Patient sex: M
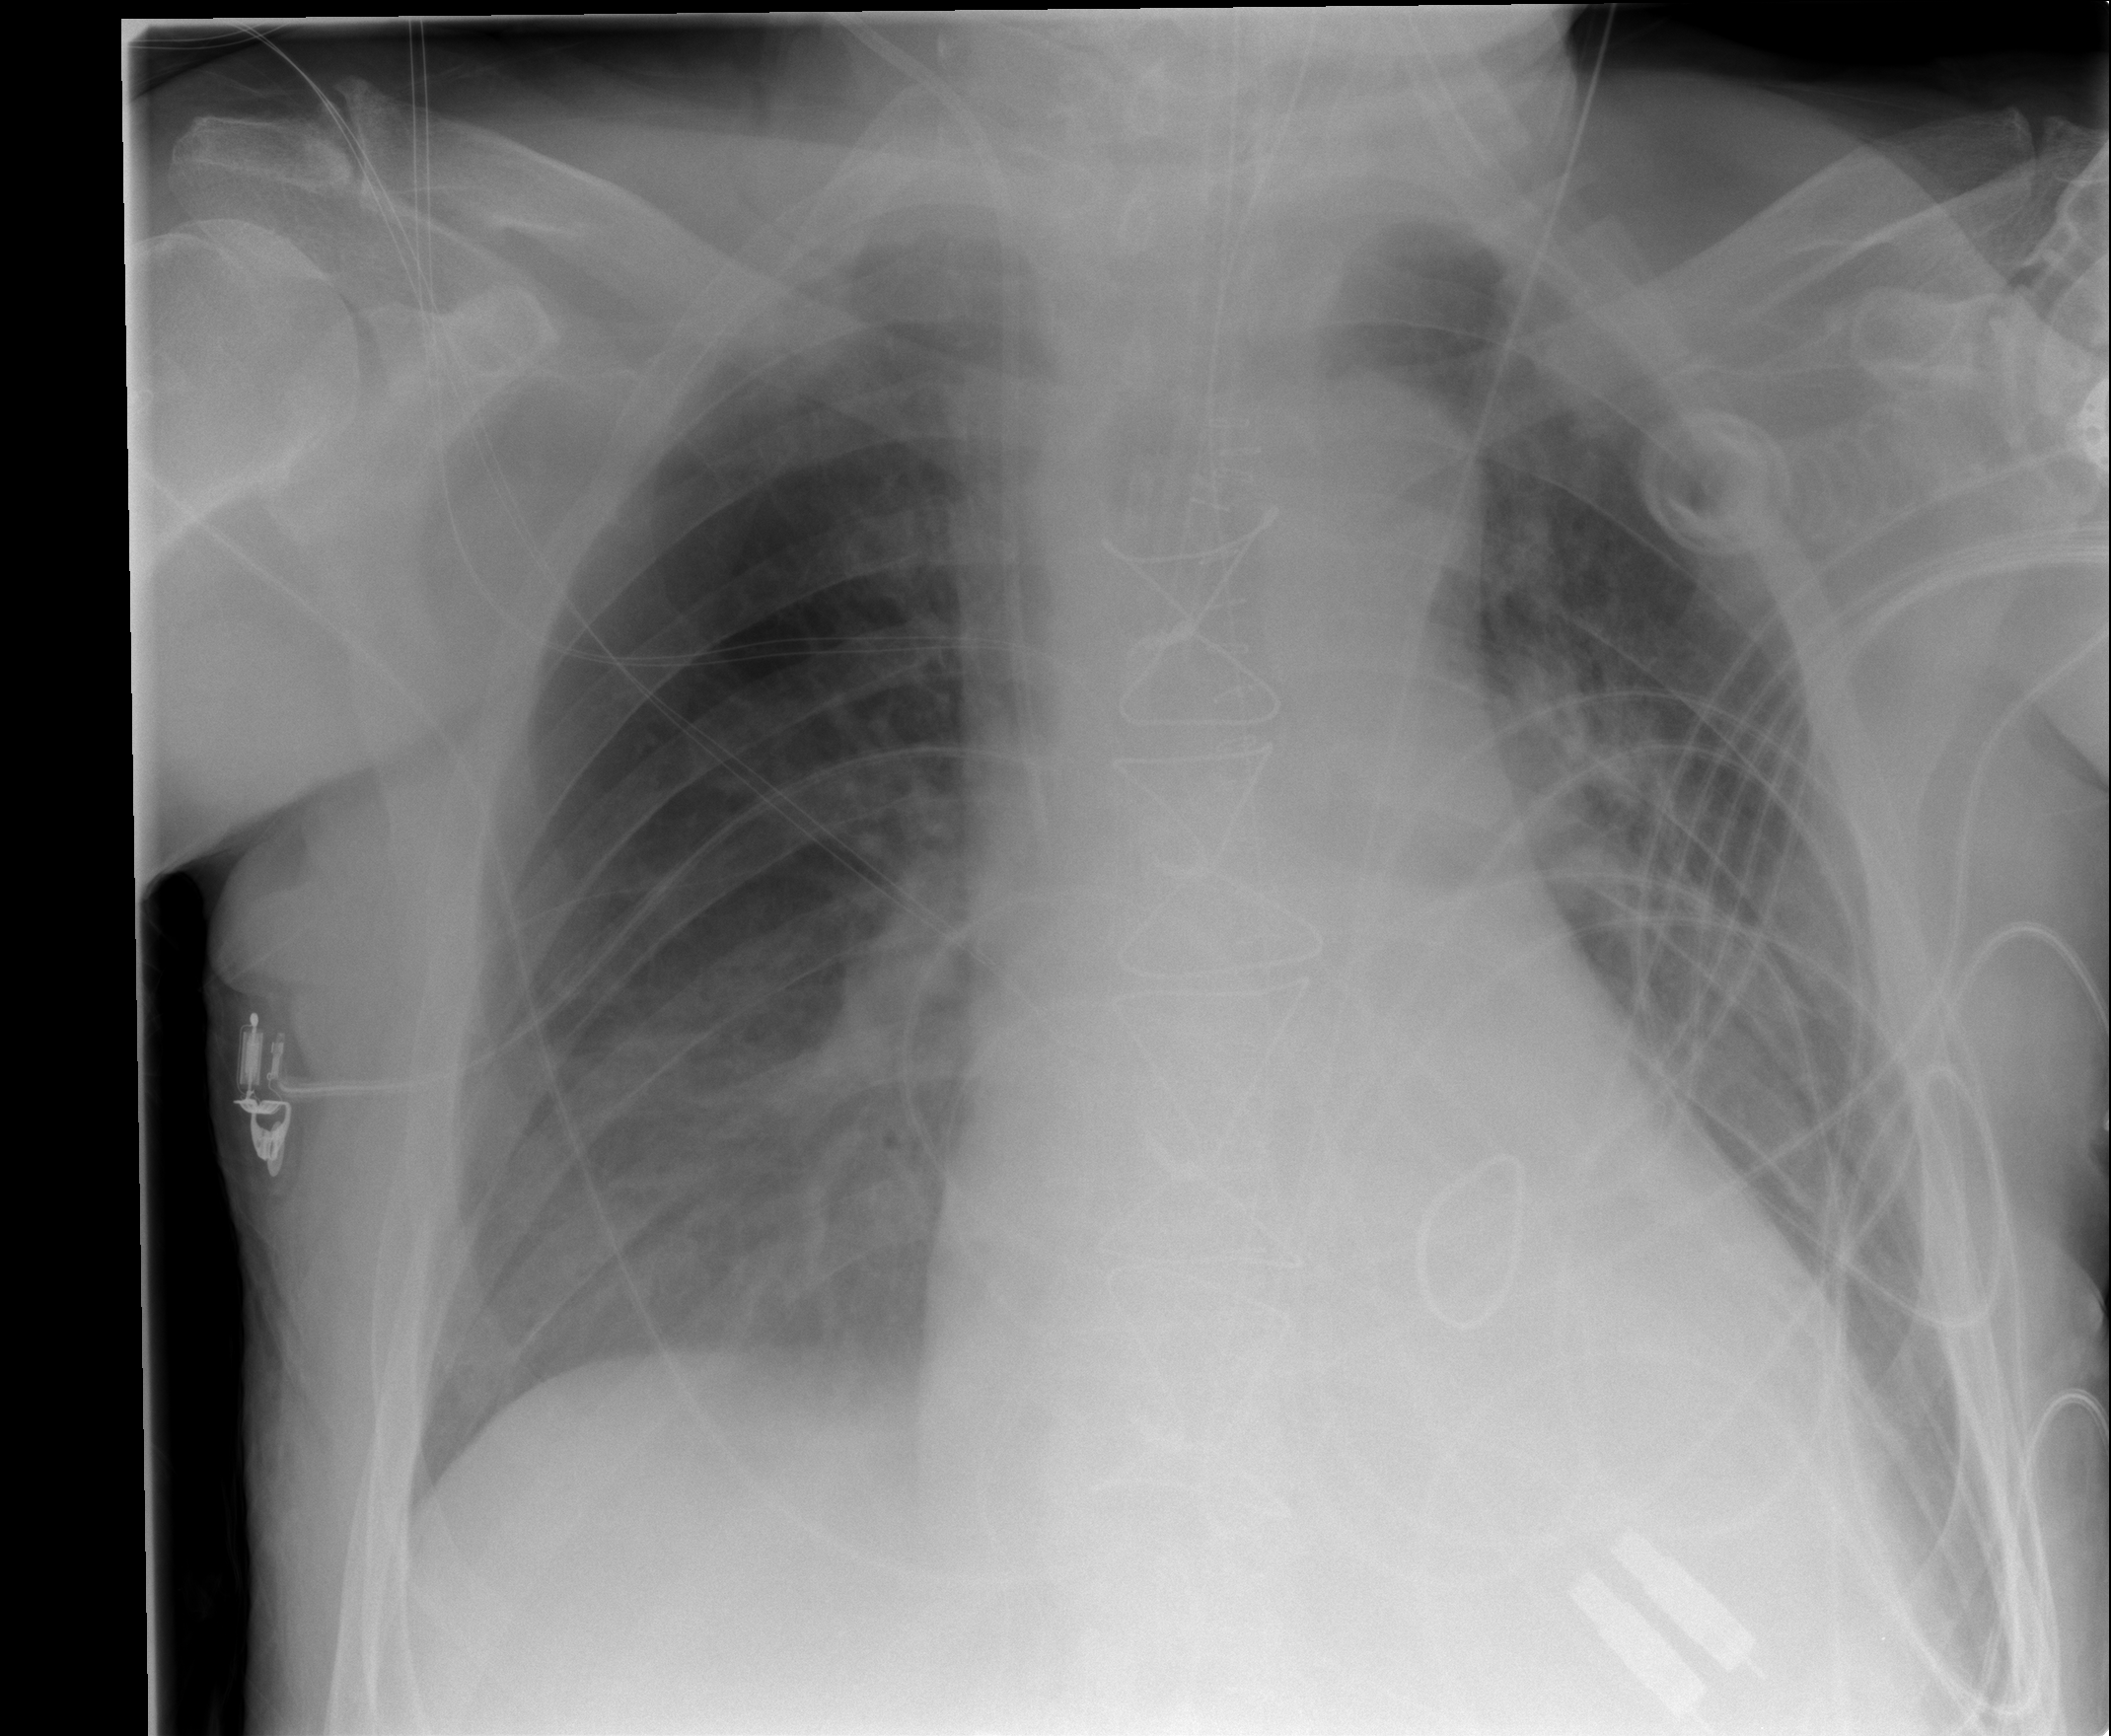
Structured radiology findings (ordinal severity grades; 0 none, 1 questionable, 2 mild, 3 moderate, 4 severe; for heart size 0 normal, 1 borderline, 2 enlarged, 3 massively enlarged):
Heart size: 2
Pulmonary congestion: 2
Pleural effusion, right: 0
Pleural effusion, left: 0
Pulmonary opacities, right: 1
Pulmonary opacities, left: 2
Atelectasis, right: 0
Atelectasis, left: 1